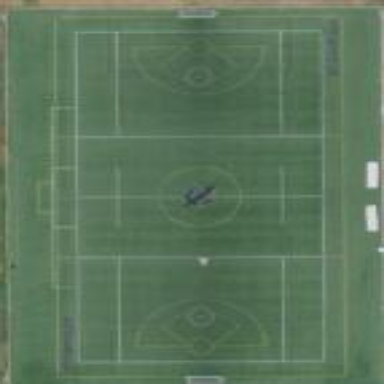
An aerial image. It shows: Soccer pitch with turf surface for leisure and sports activities.